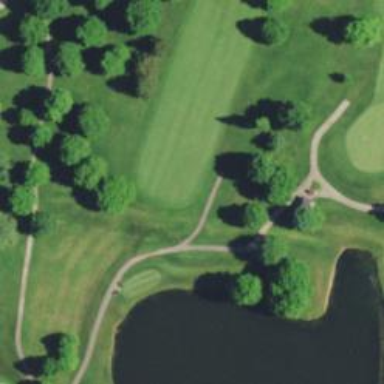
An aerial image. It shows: Path used for both walking and golf.